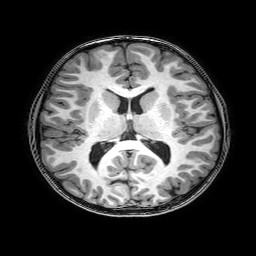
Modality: T1w
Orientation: coronal
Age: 7
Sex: male
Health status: healthy